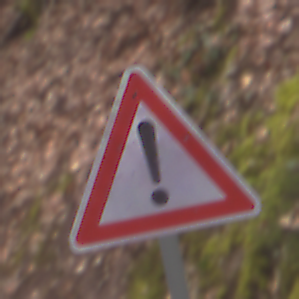
Verkehrszeichen: Gefahrenstelle
Umgebung: Outdoor, Nature
Tageszeit: Midday
Wetter: Overcast
Licht: Natural
Jahreszeit: Autumn
Kontrast: LowContrast